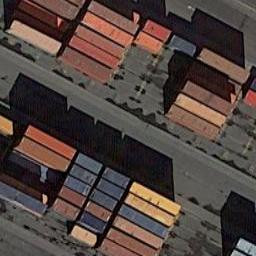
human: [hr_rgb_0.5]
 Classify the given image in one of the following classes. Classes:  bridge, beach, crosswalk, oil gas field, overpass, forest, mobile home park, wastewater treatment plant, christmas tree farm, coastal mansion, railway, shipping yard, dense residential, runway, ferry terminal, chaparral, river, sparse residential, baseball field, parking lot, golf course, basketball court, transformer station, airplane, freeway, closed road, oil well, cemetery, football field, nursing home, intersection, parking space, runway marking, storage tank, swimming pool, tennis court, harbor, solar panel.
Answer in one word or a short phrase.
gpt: shipping yard